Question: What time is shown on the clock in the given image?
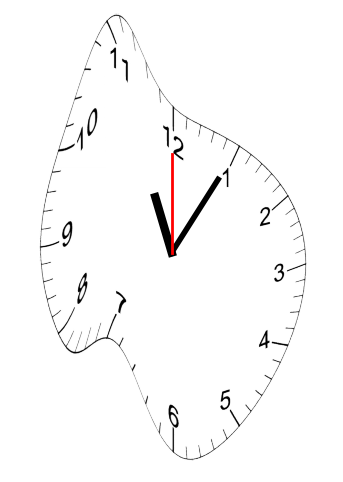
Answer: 11:05:00